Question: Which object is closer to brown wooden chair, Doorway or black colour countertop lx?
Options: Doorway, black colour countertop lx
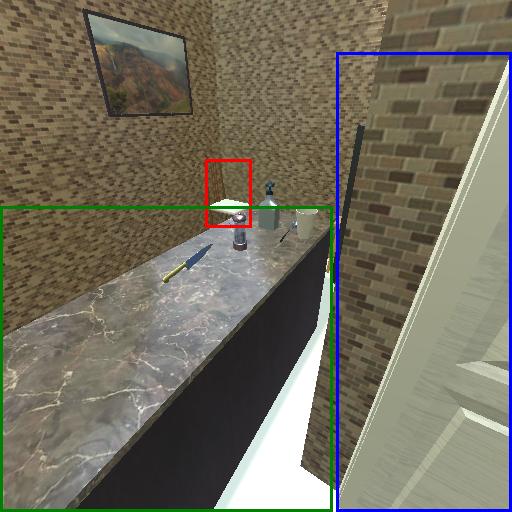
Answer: Doorway